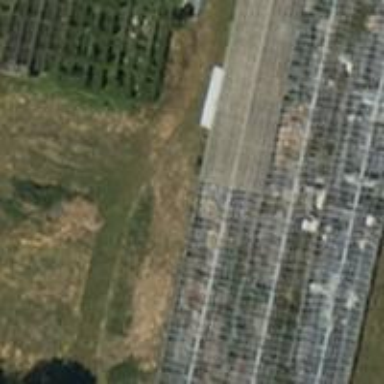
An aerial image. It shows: Greenhouse.